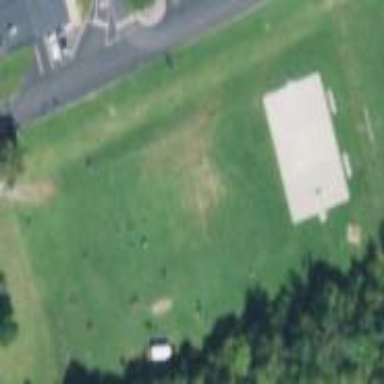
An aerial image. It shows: Grass pitch for leisure activities on the land.